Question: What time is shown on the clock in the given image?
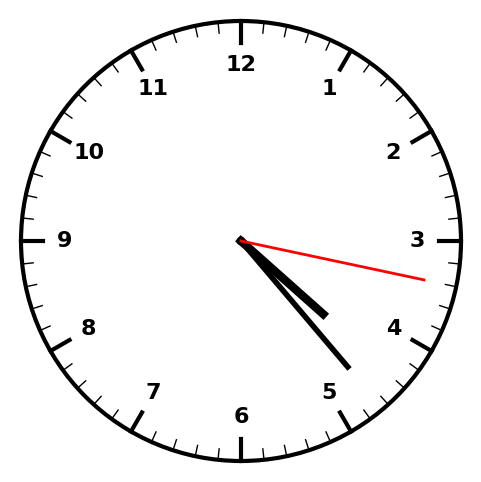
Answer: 04:23:17